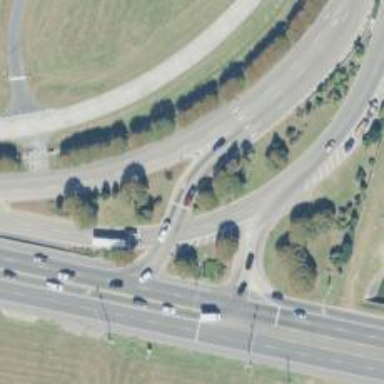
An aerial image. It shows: Trunk link highway.